Question: I have problem with resized editText (I made him smaller, actually), he has 40dip height, and according to some rule, I have made text 3 times smaller, to text has 13dip (or sp). Never mind the size of the text, text inside editText is not in the middle speakoing of vercital middle. I looks weird and unprofessionaly, but I haven't found any settings how to correct that. I cannot enlarge it on it's standard size because of screen resolution... any ideas?

Thanks
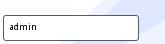
Answer: Inside ur layout xml file, for the EditText u give,
'''
android:gravity="center"
'''